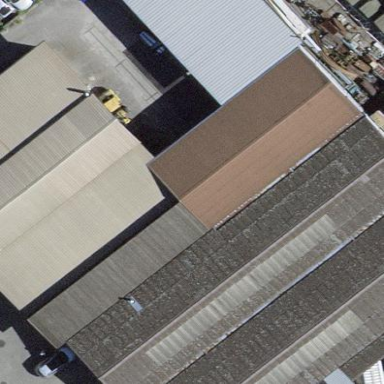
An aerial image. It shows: Warehouse.